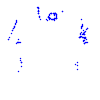
Particle: proton